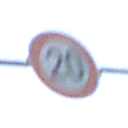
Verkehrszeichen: Geschwindigkeit20
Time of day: SunriseSunset
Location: Outdoor (Nature)
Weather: Clear
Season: NotSpecified
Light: Natural